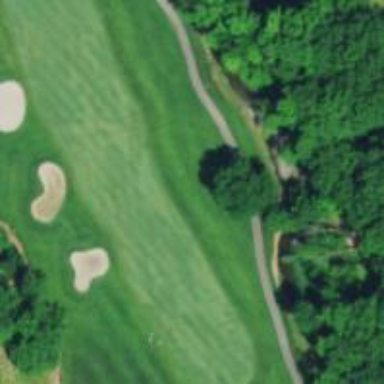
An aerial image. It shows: Service road used as golf cart path.